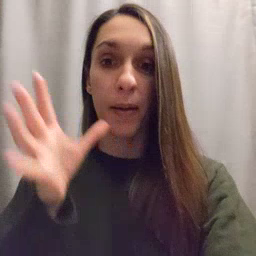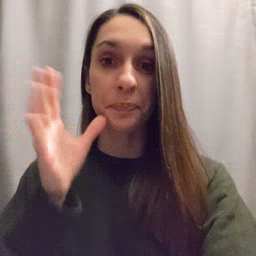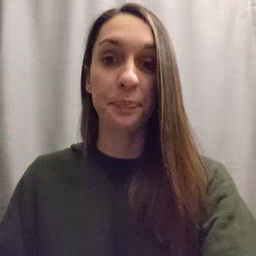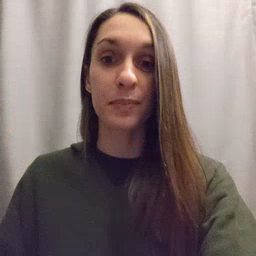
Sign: farm